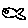
Label: fish